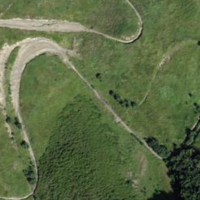
EUNIS habitat code: 26
Species observed at this site:
Ranunculus platanifolius